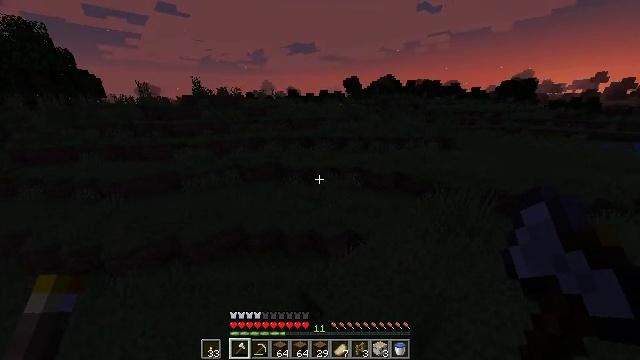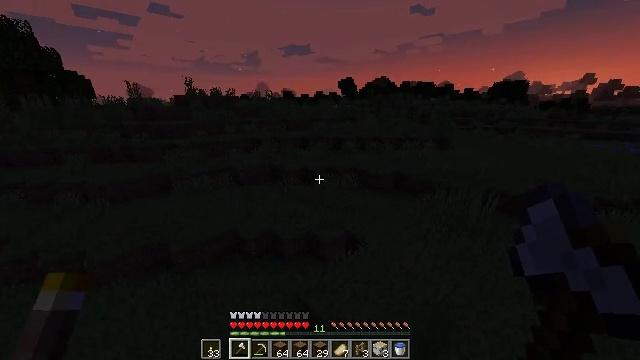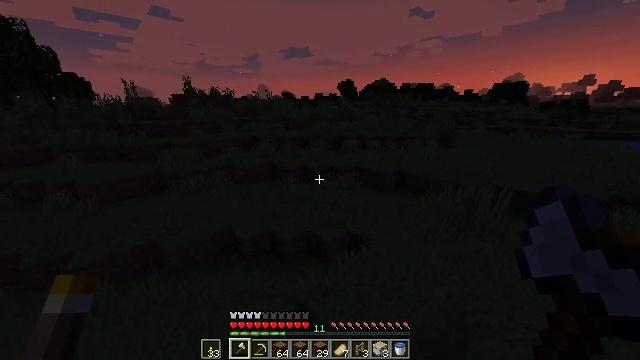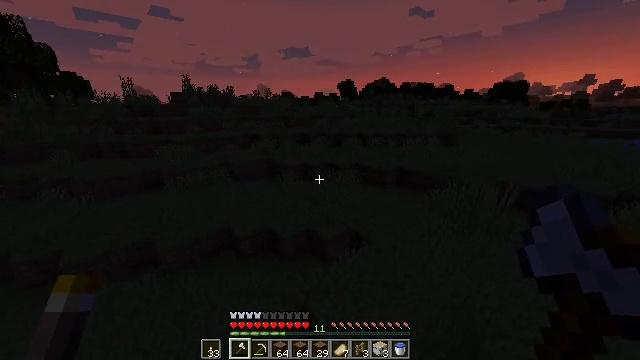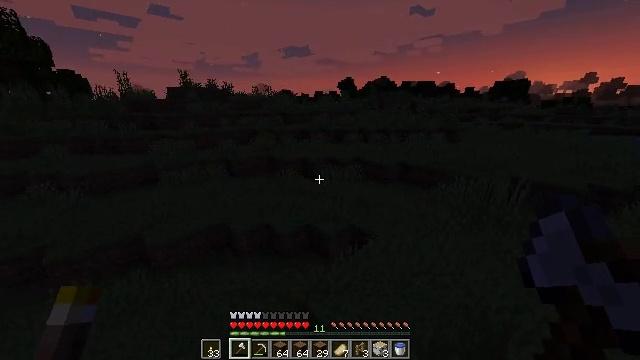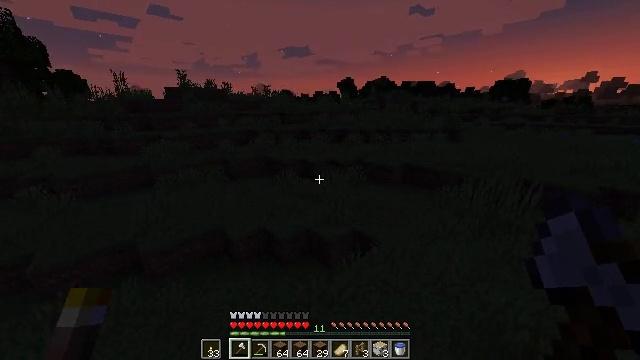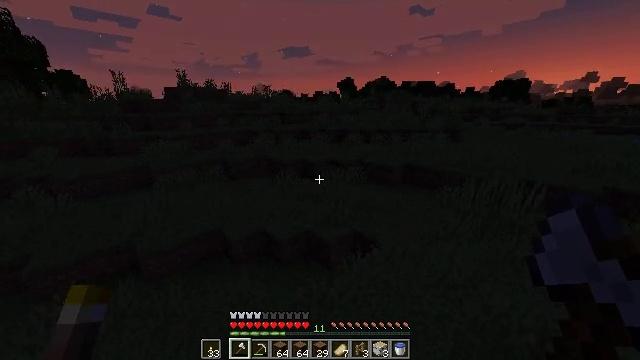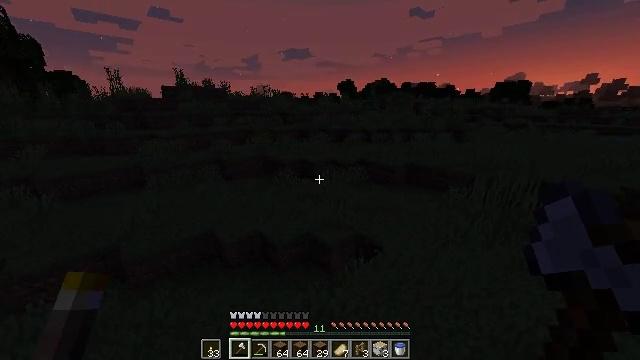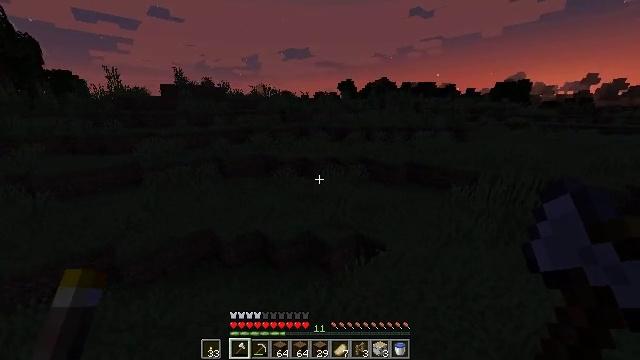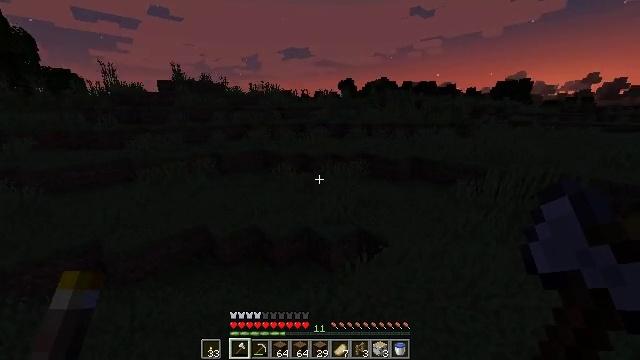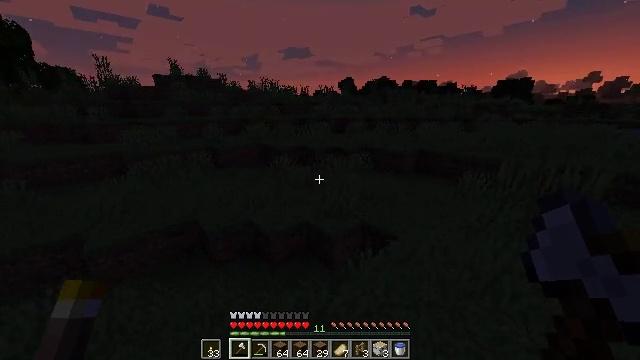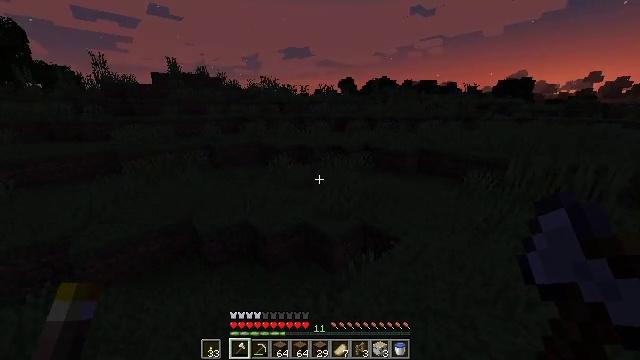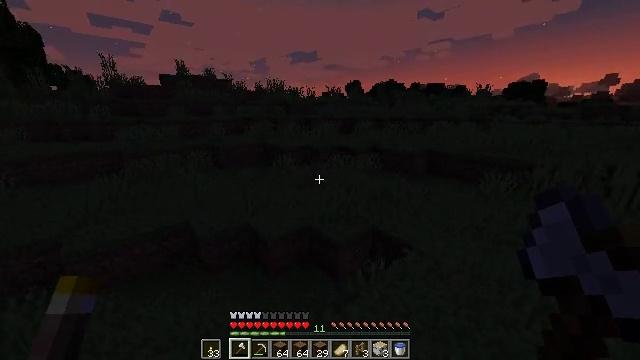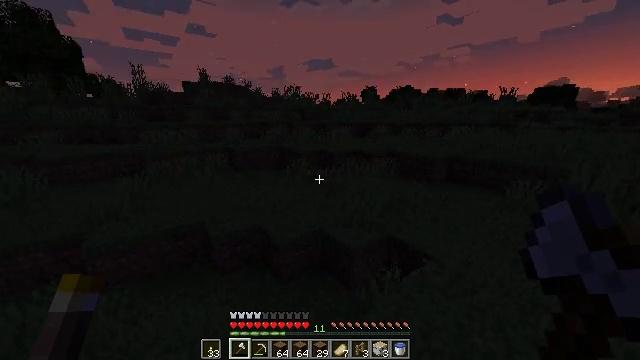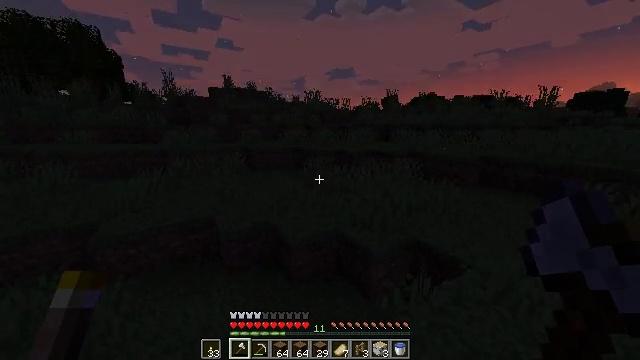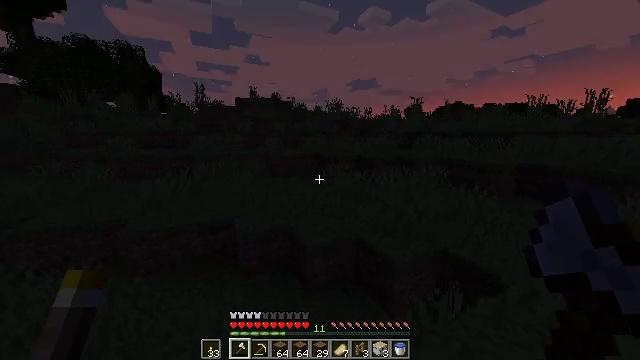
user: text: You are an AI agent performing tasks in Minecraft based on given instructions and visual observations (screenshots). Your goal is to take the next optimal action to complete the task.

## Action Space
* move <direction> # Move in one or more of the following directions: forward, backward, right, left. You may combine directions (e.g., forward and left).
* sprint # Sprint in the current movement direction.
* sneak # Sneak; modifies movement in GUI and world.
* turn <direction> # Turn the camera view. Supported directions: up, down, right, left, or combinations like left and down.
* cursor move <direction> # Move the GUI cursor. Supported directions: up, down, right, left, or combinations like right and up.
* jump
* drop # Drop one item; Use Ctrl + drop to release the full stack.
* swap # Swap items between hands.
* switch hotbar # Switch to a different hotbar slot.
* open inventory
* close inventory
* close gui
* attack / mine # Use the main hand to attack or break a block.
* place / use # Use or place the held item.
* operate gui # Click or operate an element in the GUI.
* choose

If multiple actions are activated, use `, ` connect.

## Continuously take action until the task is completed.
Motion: motion action
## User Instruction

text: Mine the white bed.
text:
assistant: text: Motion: move forward, sprint, turn right
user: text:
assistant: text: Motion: move forward, sprint
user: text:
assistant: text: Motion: move forward, sprint
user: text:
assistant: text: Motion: move forward, sprint
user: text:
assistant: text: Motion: move forward, sprint
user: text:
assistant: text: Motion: move forward, sprint
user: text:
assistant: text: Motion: move forward, sprint
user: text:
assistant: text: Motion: move forward, sprint
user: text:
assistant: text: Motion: move forward, sprint
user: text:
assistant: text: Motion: move forward, sprint
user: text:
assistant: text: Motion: move forward, sprint
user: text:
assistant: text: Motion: move forward, sprint, turn left
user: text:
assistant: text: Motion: move forward, sprint, turn left and up
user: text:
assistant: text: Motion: move forward, sprint, turn left and up
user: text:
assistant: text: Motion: move forward, sprint, turn left and up
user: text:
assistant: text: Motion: move forward, sprint, turn left and up
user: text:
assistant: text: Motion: move forward, sprint, jump
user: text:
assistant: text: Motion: move forward, sprint, turn left, jump
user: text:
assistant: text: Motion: move forward, sprint, turn left, jump
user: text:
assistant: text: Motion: move forward, sprint, turn left, jump
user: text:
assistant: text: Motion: move forward, sprint, turn left and up
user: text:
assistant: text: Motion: move forward, sprint, turn left and up
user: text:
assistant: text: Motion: move forward, sprint, turn left
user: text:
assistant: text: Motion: move forward, sprint
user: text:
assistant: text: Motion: move forward, sprint
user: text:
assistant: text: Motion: move forward, sprint, turn right
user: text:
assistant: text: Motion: move forward, sprint, turn right
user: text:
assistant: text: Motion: move forward, sprint, turn right
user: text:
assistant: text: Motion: move forward, sprint, turn right
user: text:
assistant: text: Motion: move forward, sprint, turn right